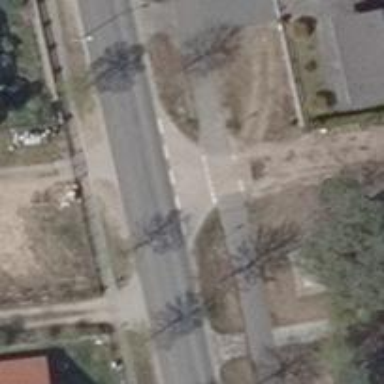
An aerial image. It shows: Residential road with compacted surface.